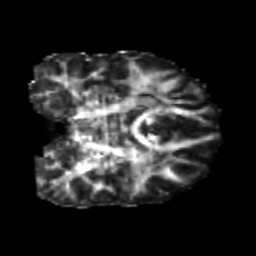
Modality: FA
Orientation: coronal
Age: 20
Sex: male
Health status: healthy
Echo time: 0.074 s